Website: walmart
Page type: billing-address
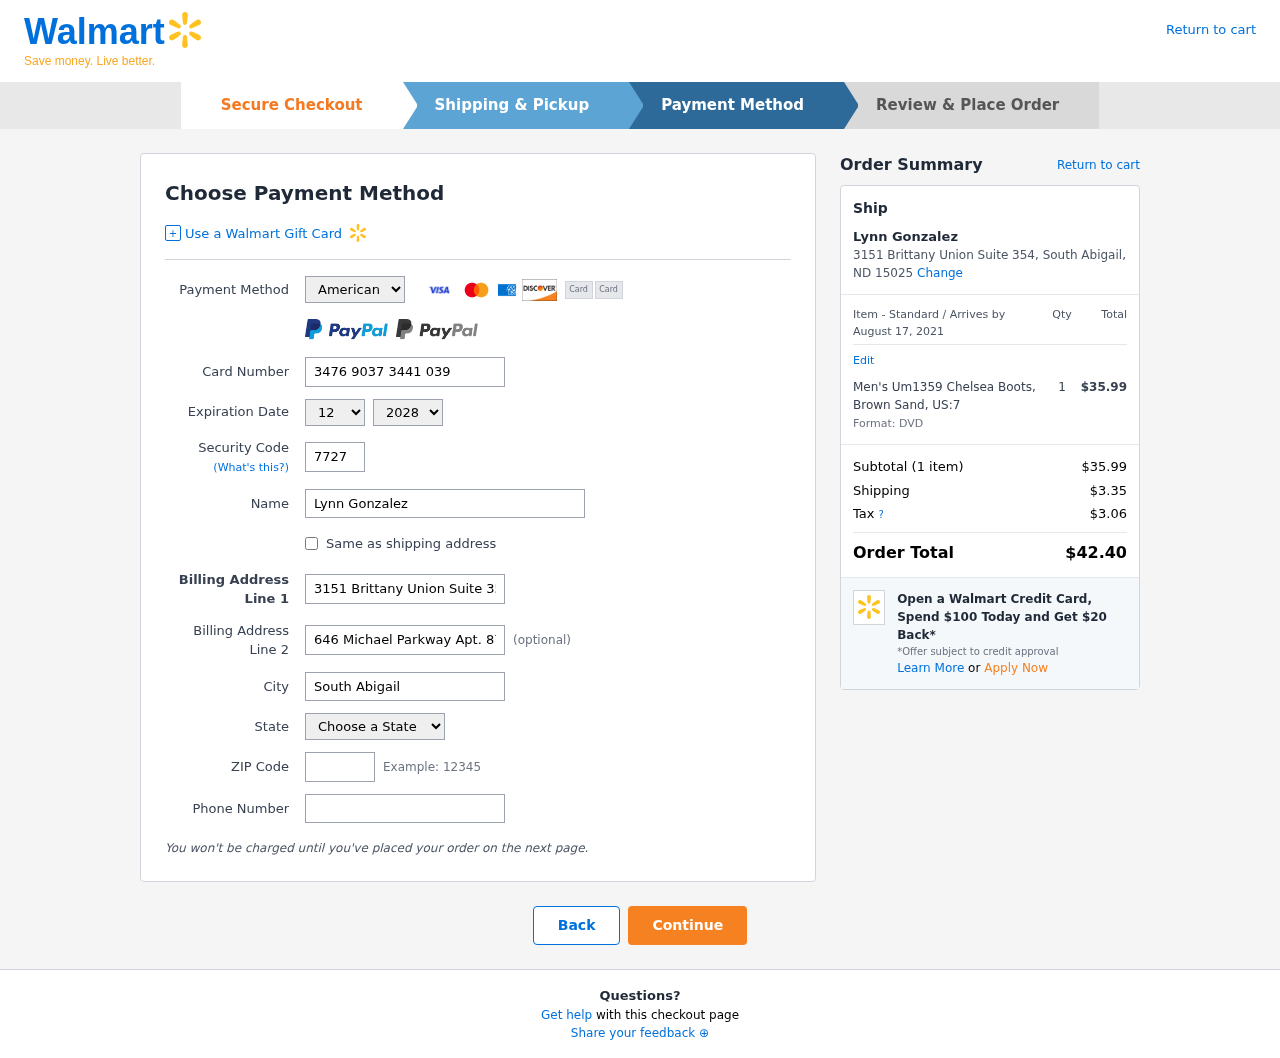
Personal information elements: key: PII_CARD_CVV
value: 7727
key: PII_CARD_EXPIRY_MONTH
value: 12
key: PII_CARD_EXPIRY_YEAR
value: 28
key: PII_CARD_NUMBER
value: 3476 9037 3441 039
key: PII_CARD_TYPE
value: American Express
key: PII_CITY
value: South Abigail
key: PII_CITY_STATE_ZIP
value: South Abigail, ND 15025
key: PII_FULLNAME
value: Lynn Gonzalez
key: PII_PHONE
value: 2295757063
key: PII_POSTCODE
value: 15025
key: PII_STATE
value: North Dakota
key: PII_STREET
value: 3151 Brittany Union Suite 354
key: PII_STREET2
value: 646 Michael Parkway Apt. 870
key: PII_FULLNAME2
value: Lynn Gonzalez
Product elements: key: PRODUCT1_NAME
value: Men's Um1359 Chelsea Boots, Brown Sand, US:7
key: PRODUCT1_PRICE
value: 35.99
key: PRODUCT1_QUANTITY
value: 1
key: PRODUCT1_DESC
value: Format: DVD
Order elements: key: ORDER_DELIVERY_DATE
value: August 17, 2021
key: ORDER_NUM_ITEMS
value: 1
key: ORDER_SUBTOTAL
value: $35.99
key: ORDER_SHIPPING_COST
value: $3.35
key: ORDER_TAX
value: $3.06
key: ORDER_TOTAL
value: $42.40